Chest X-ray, PA view. Patient: 51 years old, sex M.
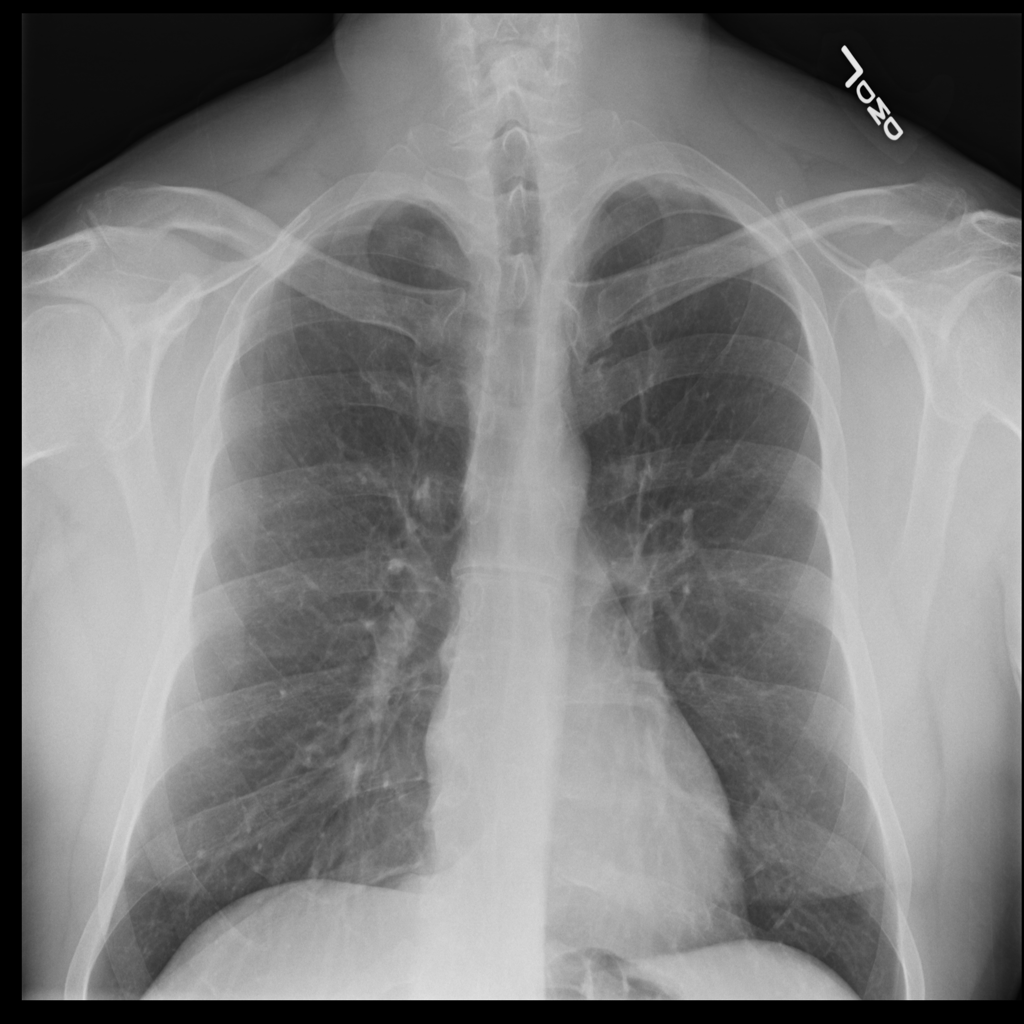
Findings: No Finding